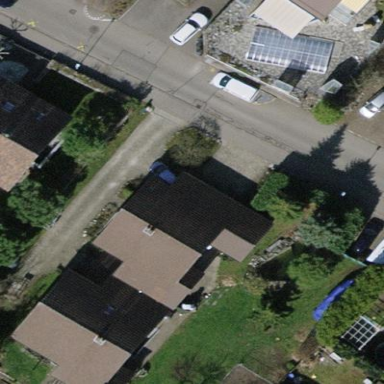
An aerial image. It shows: Terrace building.